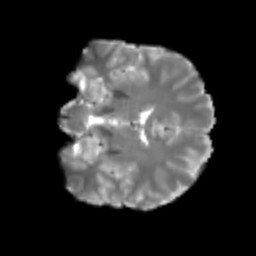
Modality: T2w
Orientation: coronal
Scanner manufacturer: siemens
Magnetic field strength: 3 T
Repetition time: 4 s
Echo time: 0.0594 s